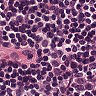
Metastatic tissue present: no